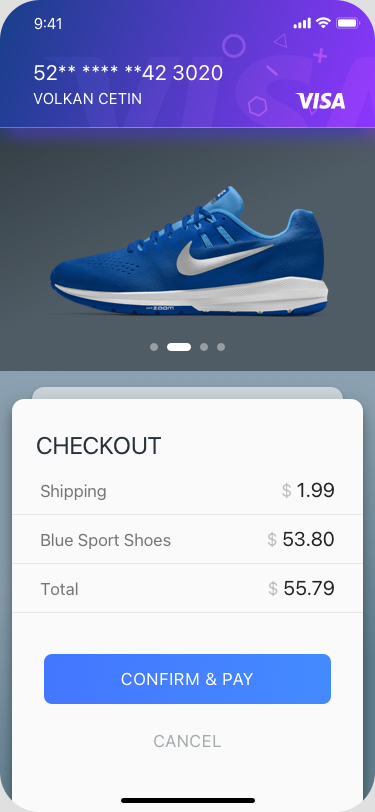
Text in this UI design:
CHECKOUT